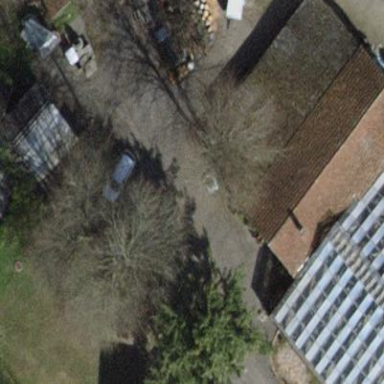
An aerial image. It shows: Shed.